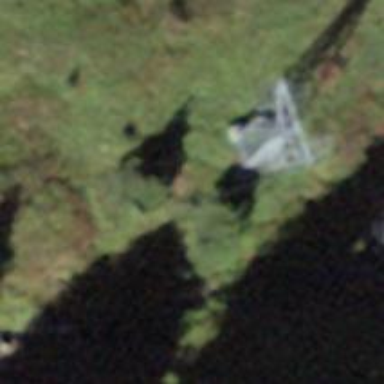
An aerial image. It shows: Pylon for aerialway.